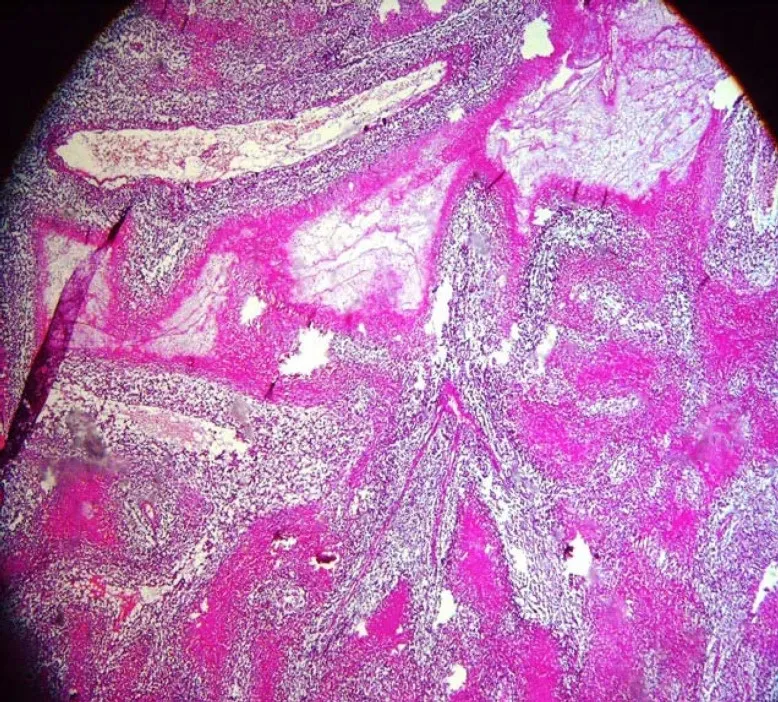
Microscopic view of tumor lesion which consists of malignant small-round cell tumors with extensive necrosis.
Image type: pathology (h&e)